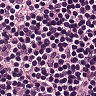
Metastatic tissue present: no